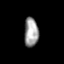
Tissue: prostate
Cell type: Fibroblasts
Senescence score: 0.6958
Nuclear area (px): 409
Mean DAPI intensity: 156.115